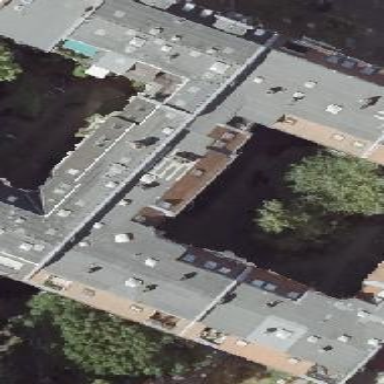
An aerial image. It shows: Residential building with red gambrel roof made of roof tiles. The building itself is grey in color.